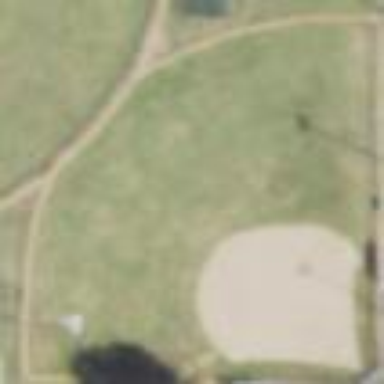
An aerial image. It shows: Baseball pitch for leisure land.